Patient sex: M
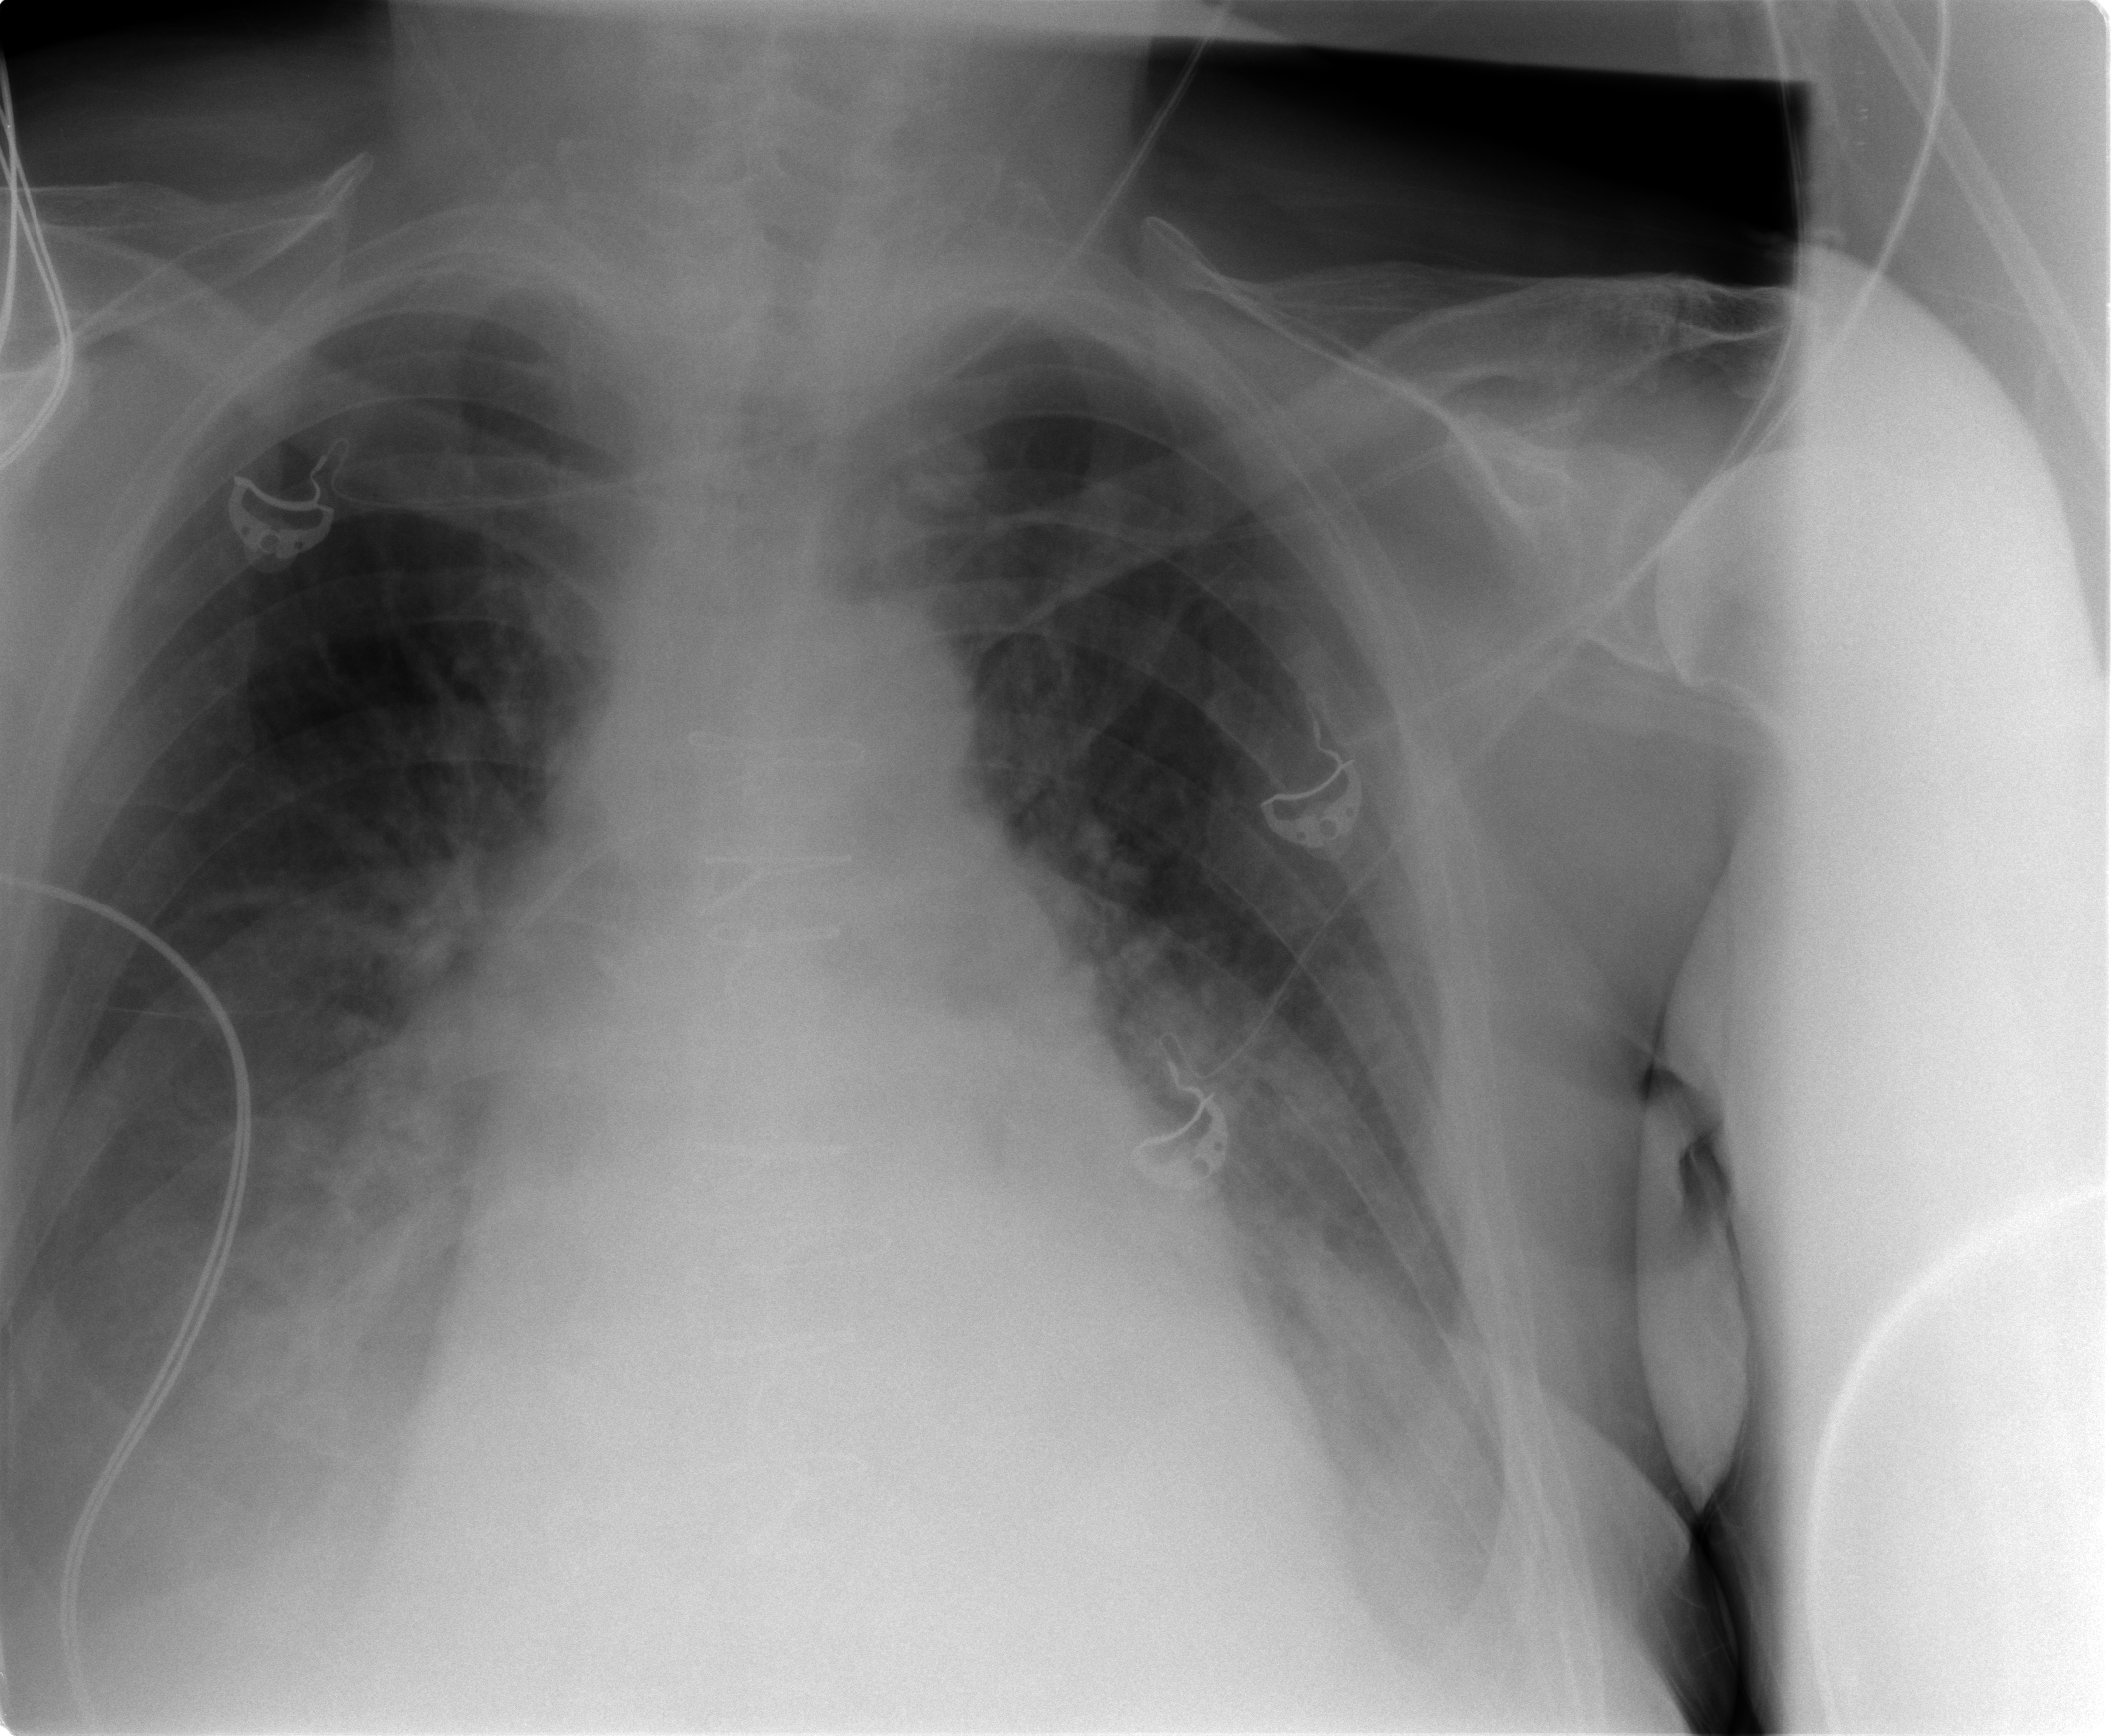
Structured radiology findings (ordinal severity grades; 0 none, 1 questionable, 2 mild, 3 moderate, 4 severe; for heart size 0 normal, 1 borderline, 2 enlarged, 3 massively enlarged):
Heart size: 2
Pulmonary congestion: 2
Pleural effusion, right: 2
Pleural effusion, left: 2
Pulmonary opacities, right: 1
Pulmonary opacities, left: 1
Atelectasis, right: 2
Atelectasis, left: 2